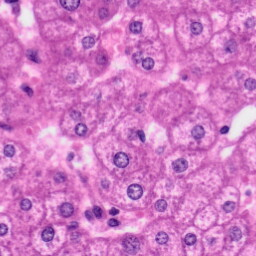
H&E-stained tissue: Liver